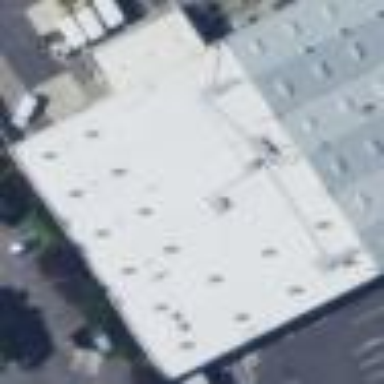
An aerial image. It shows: Warehouse building.